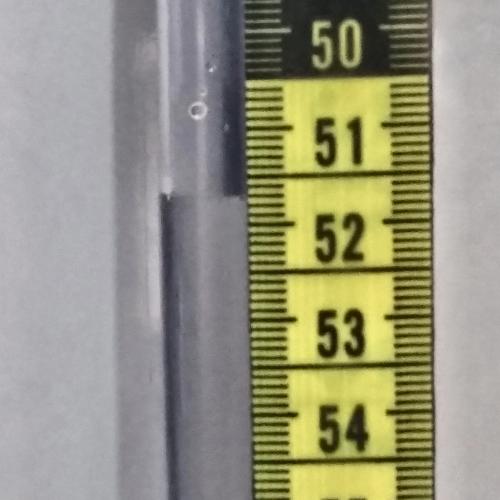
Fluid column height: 51.7 cm